Field crop: tomato
Growth stage: 2
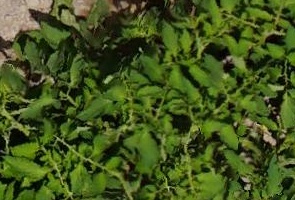
Species: tomato